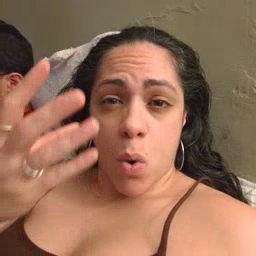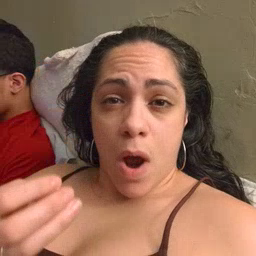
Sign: wet